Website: bh-photo
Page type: cart
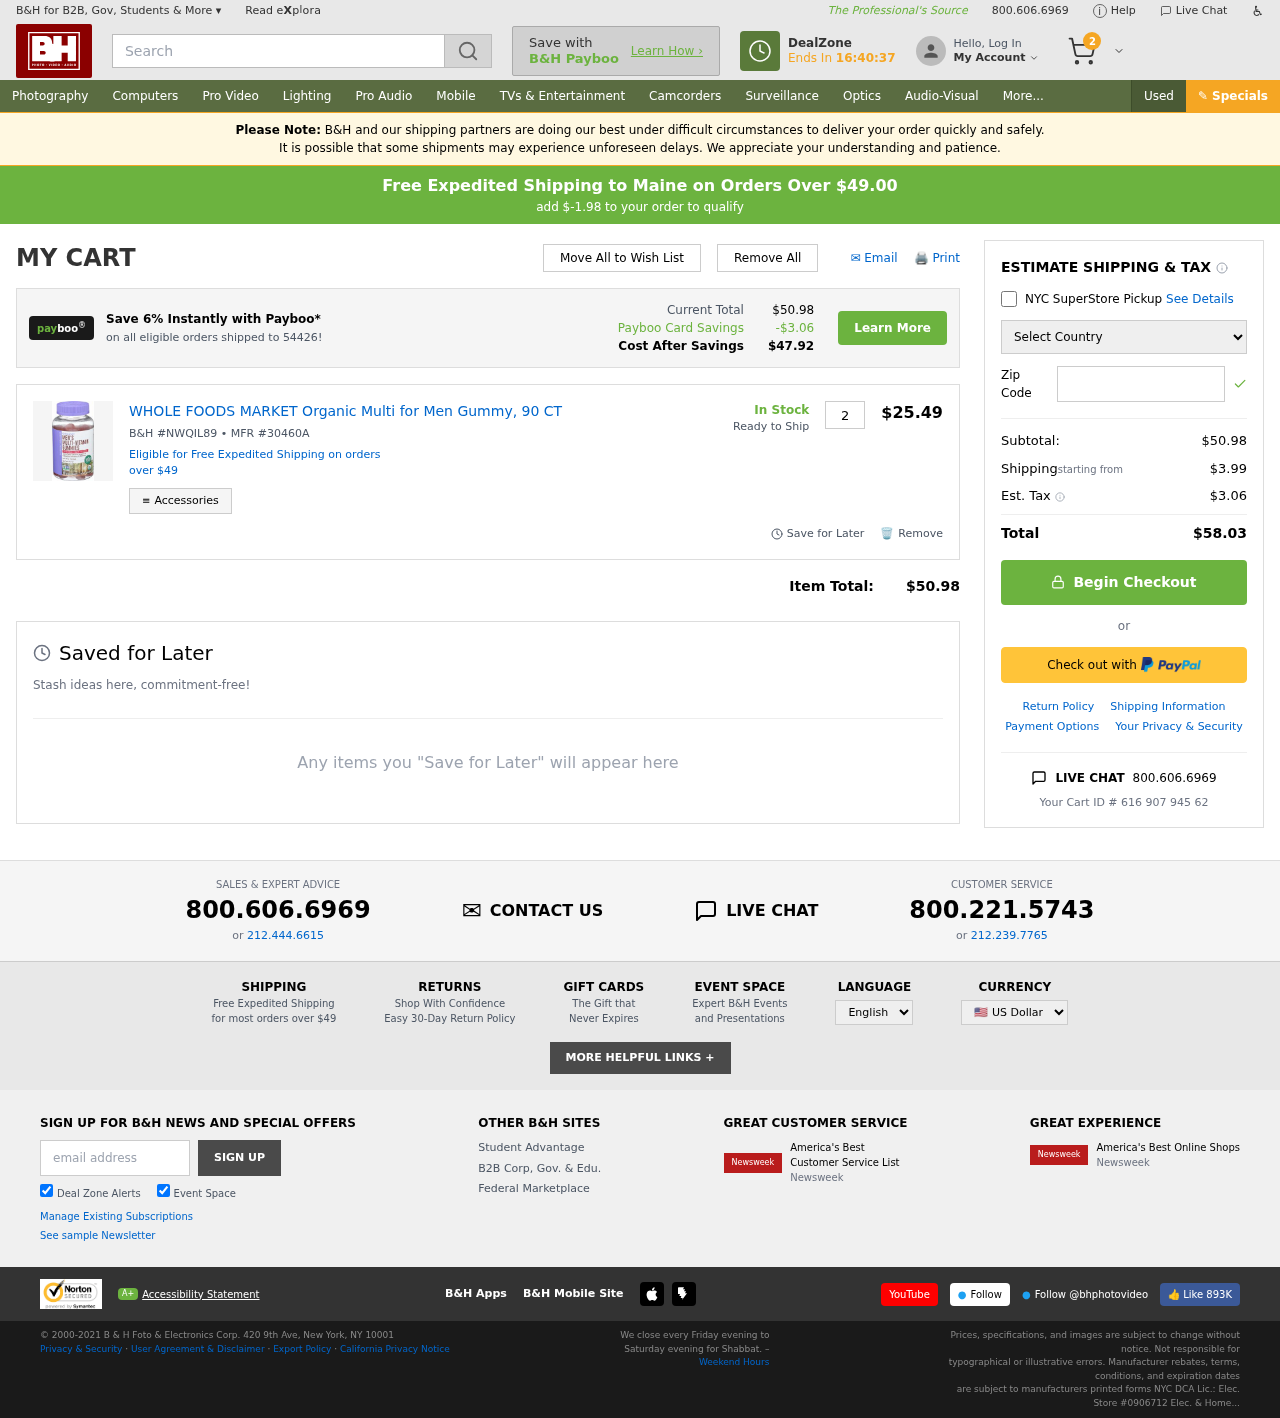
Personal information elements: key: PII_COUNTRY
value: United States
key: PII_POSTCODE
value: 54426
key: PII_STATE
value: Maine
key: PII_POSTCODE2
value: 54426
Product elements: key: PRODUCT1_NAME
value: WHOLE FOODS MARKET Organic Multi for Men Gummy, 90 CT
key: PRODUCT1_PRICE
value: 25.49
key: PRODUCT1_QUANTITY
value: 2
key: PRODUCT1_SKU
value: NWQIL89
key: PRODUCT1_MFR
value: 30460A
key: PRODUCT1_AVAILABILITY
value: In Stock
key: PRODUCT1_SHIP_STATUS
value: Ready to Ship
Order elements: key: ORDER_NUM_ITEMS
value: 2
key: FREE_SHIPPING_THRESHOLD
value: $-1.98
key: ORDER_SUBTOTAL
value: $50.98
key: ORDER_SHIPPING_COST
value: $3.99
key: ORDER_TAX
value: $3.06
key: ORDER_TOTAL
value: $58.03
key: ORDER_ID
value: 616 907 945 62
Search elements: key: HEADER_SEARCH
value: Search
Other elements: key: PAYBOO_SAVINGS
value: -$3.06
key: COST_AFTER_SAVINGS
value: $47.92